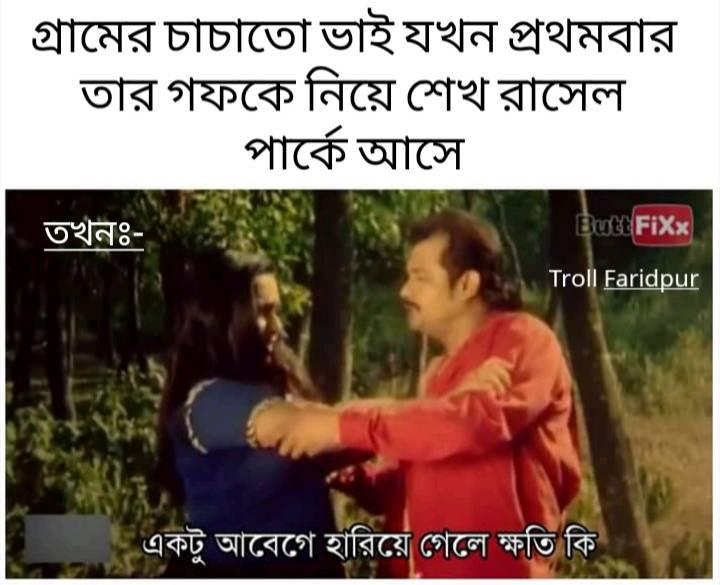
Caption: গ্রামের চাচাতো ভাই যখন প্রথমবার তার গফকে নিয়ে শেখ রাসেল পার্কে আসে     তখনঃ-   একটু আবেগে হারিয়ে গেলে ক্ষতি কি
Label: non-hate